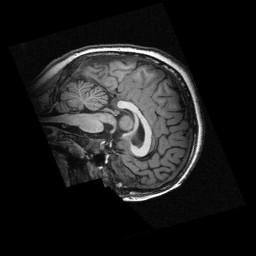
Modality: T1w
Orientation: sagittal
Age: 9
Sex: male
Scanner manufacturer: siemens
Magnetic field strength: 3 T
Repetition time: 2.3 s
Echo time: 0.00336 s